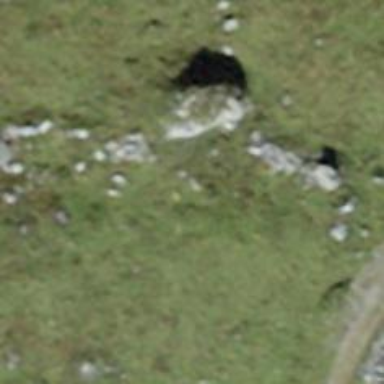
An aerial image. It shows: View of natural rock.